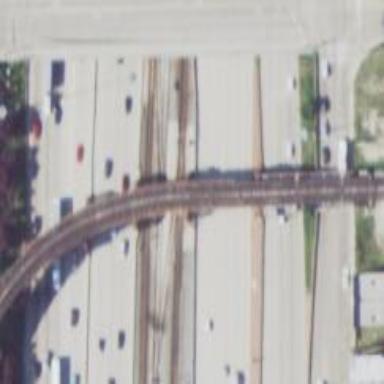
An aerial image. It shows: Electrified rail siding.